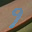
Label: 9